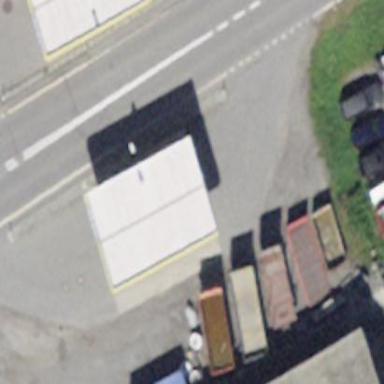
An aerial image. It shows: Fuel amenity located on the roof of building.